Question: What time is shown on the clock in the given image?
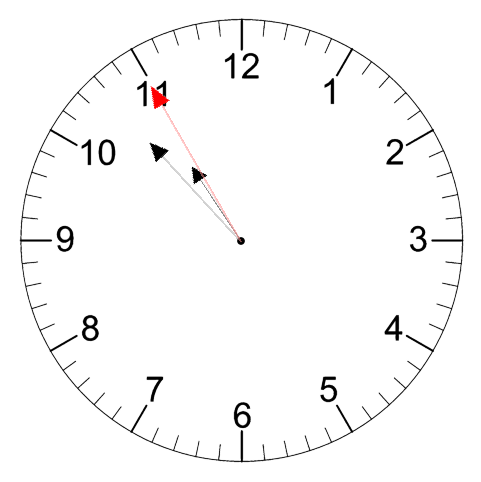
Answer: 10:52:55